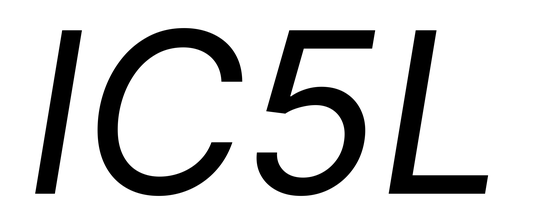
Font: Inter-Italic_Italic